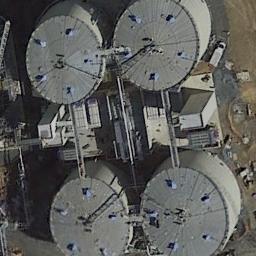
Label: storage tanks